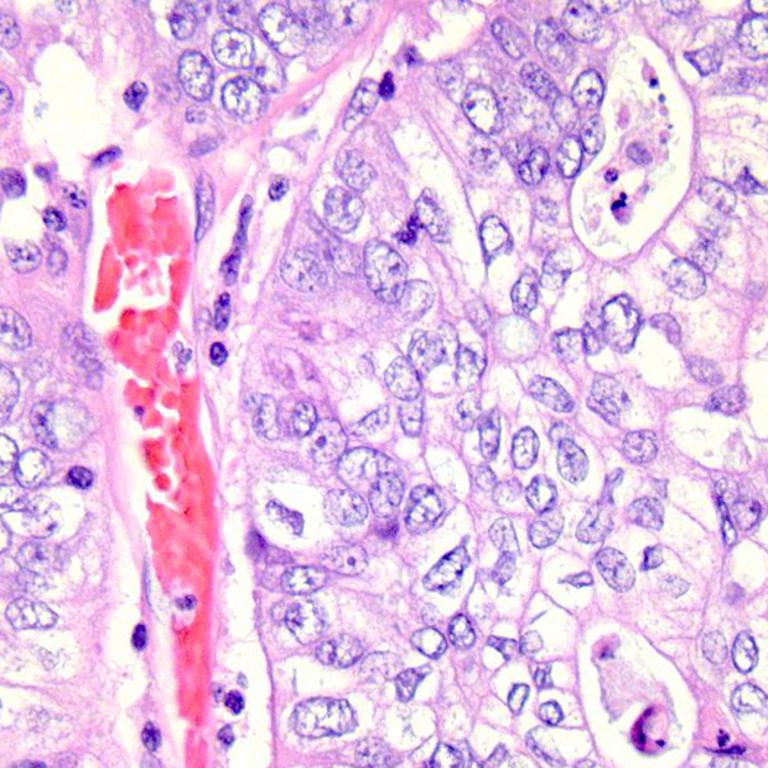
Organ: colon
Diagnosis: adenocarcinomas